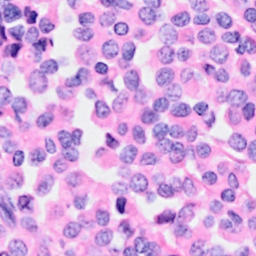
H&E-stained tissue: Breast